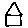
Label: house